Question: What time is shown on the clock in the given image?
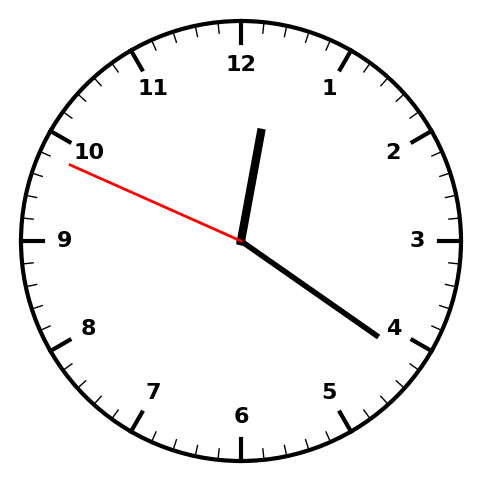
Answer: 12:20:49